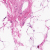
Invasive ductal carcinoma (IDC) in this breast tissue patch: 0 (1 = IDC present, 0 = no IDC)